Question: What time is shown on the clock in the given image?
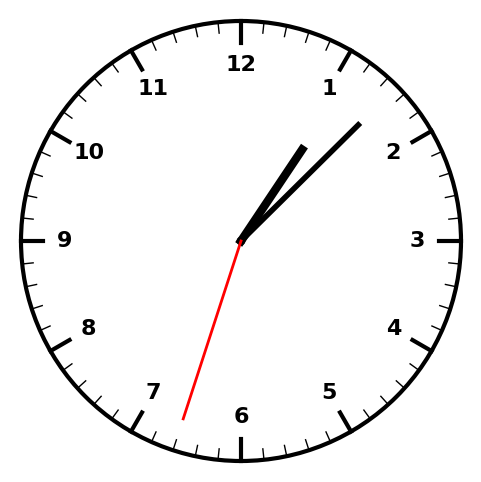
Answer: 01:07:33